Current action and preconditions to check: trajectory_clear

Your task: For each precondition in the list above, predict whether it will hold at this action.

Consider the current scene as observed from the mobile robot's camera, and analyze the predicted future states of all dynamic agents (e.g., people, animals, vehicles, or any moving entities) within the NEXT SECOND.

IMPORTANT: Only answer "very likely" if you are absolutely certain—based on strong, clear evidence—that a dynamic agent will violate the precondition in the predicted future state. Do NOT answer "very likely" for unlikely, ambiguous, or low-probability risks.

Ask yourself for each precondition: Is there a high probability, with clear and convincing evidence, that the predicted future states of any dynamic agent will interfere with the predicted future state of the currently executing action within the NEXT SECOND, causing that precondition to fail?

Assess the risk level based on these predictions. Use "likely" or "very likely" if motions create a clear risk of interference.

Use "neutral" or "improbable" if agents are nearby but their predicted paths are clearly diverging or non-conflicting.

Failure Risk Categories: "very improbable", "improbable", "neutral", "likely", "very likely"

Answer Format: Output ONLY the probability_of_failure value from these categories: "very improbable", "improbable", "neutral", "likely", "very likely"

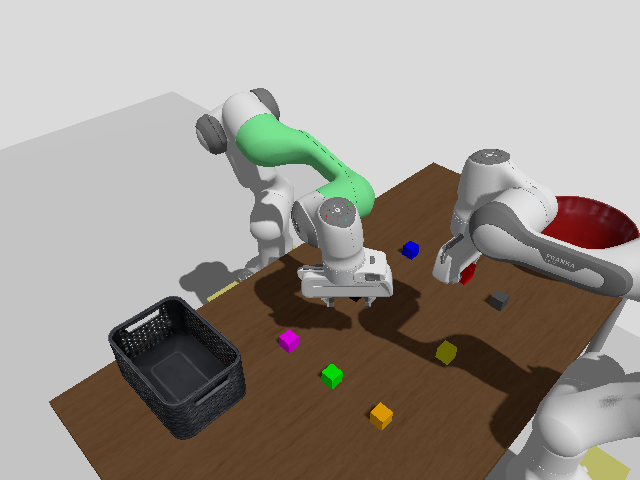

Answer: improbable